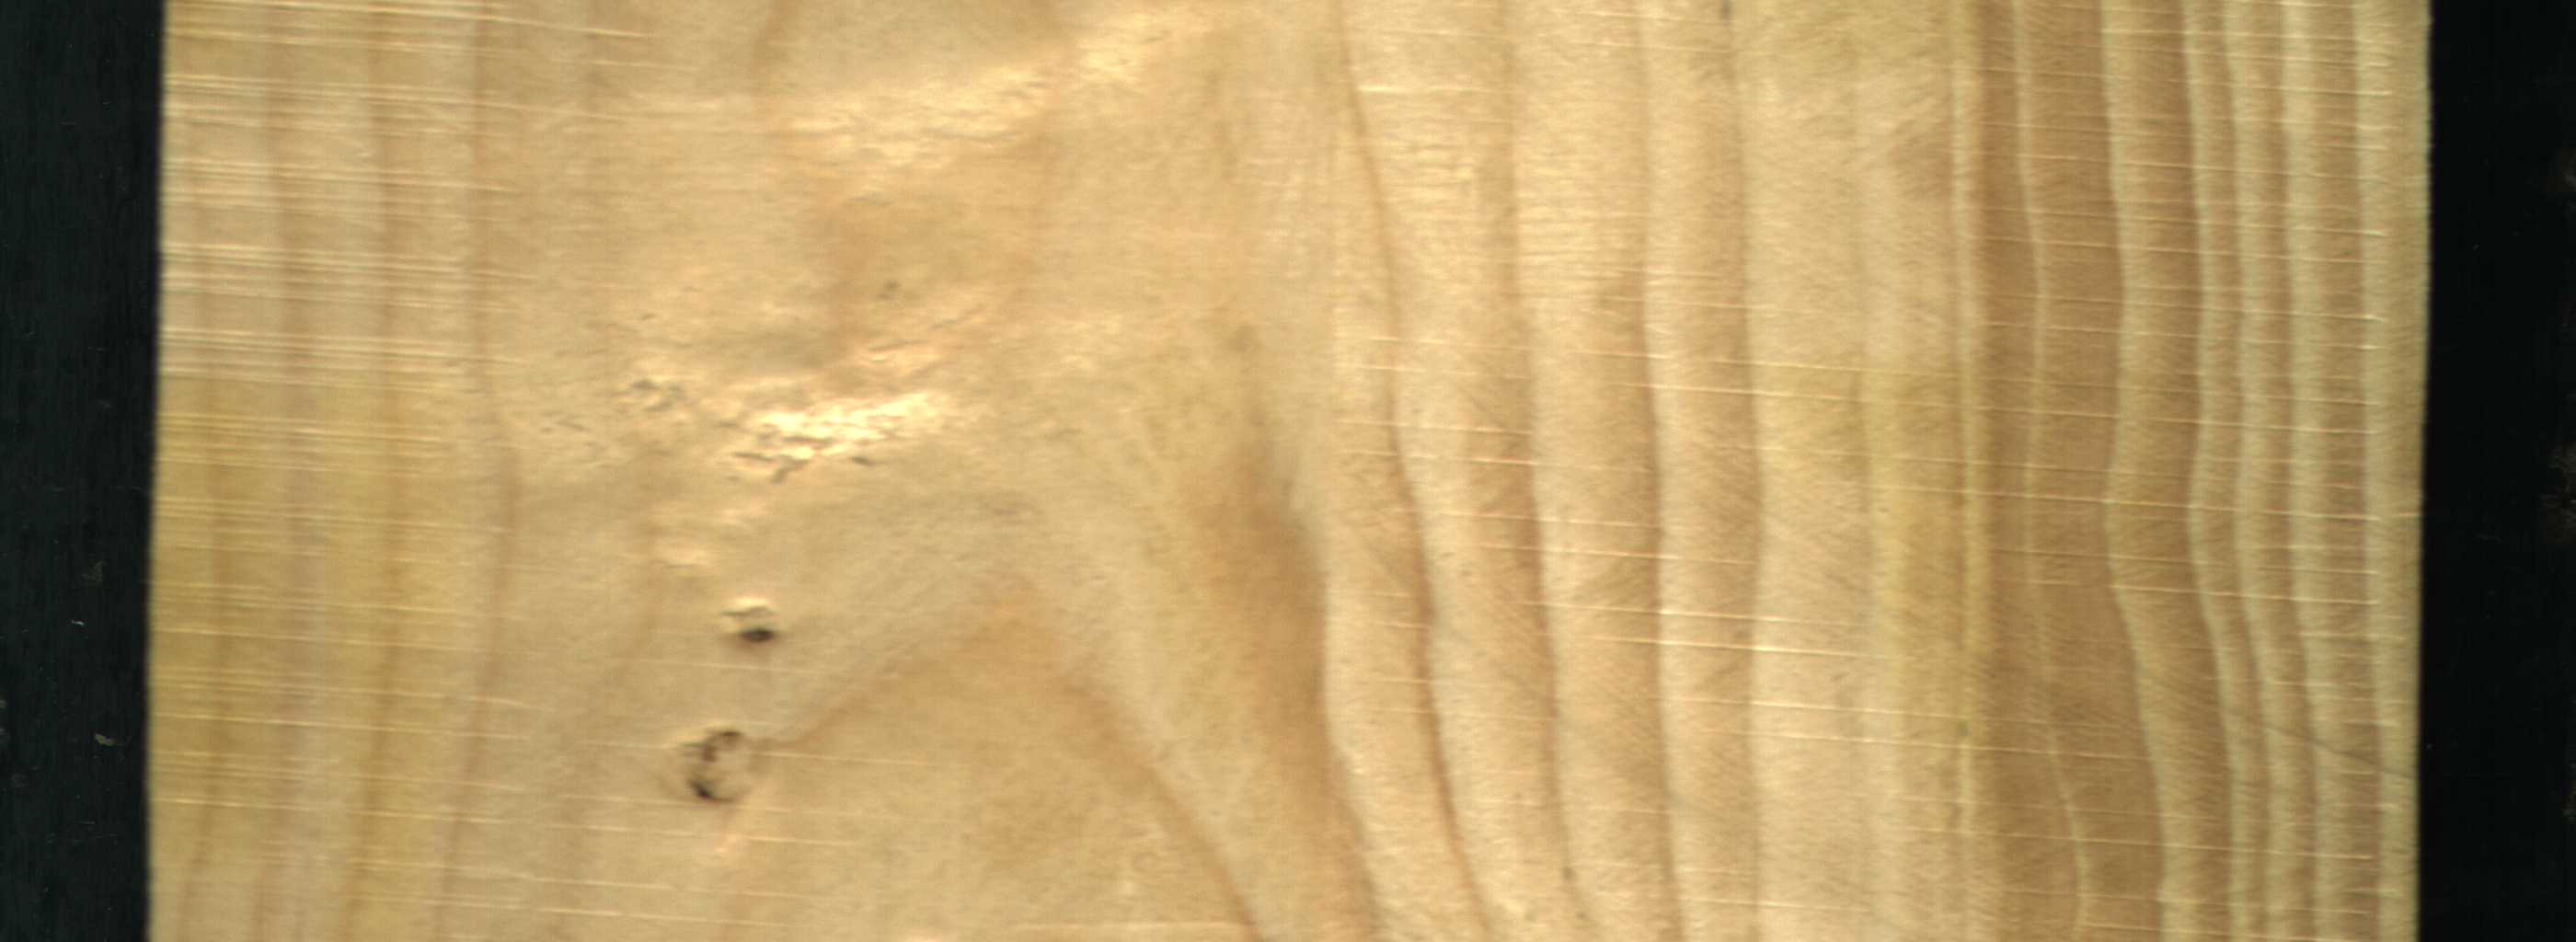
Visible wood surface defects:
Live_Knot